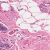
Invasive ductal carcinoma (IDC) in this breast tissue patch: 0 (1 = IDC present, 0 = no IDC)